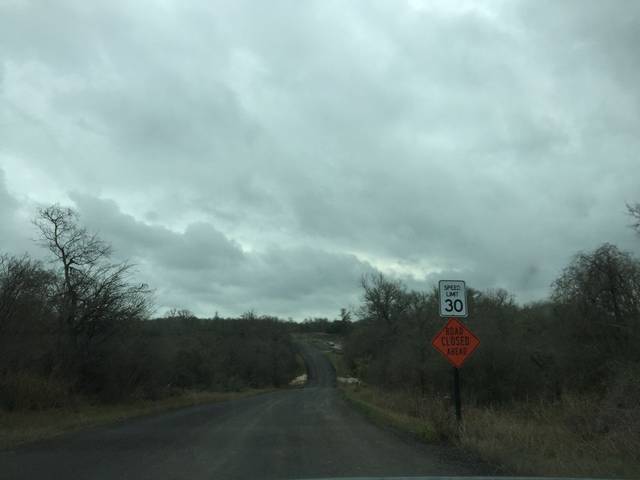
Region: United States
Coordinates: 30.081, -97.317